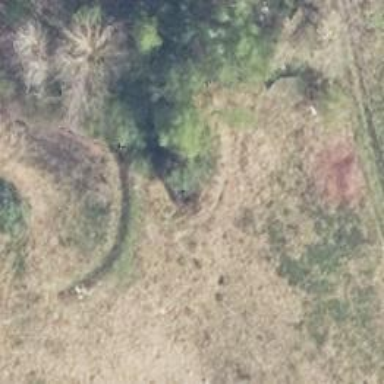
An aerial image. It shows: Culvert tunnel.